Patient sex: M
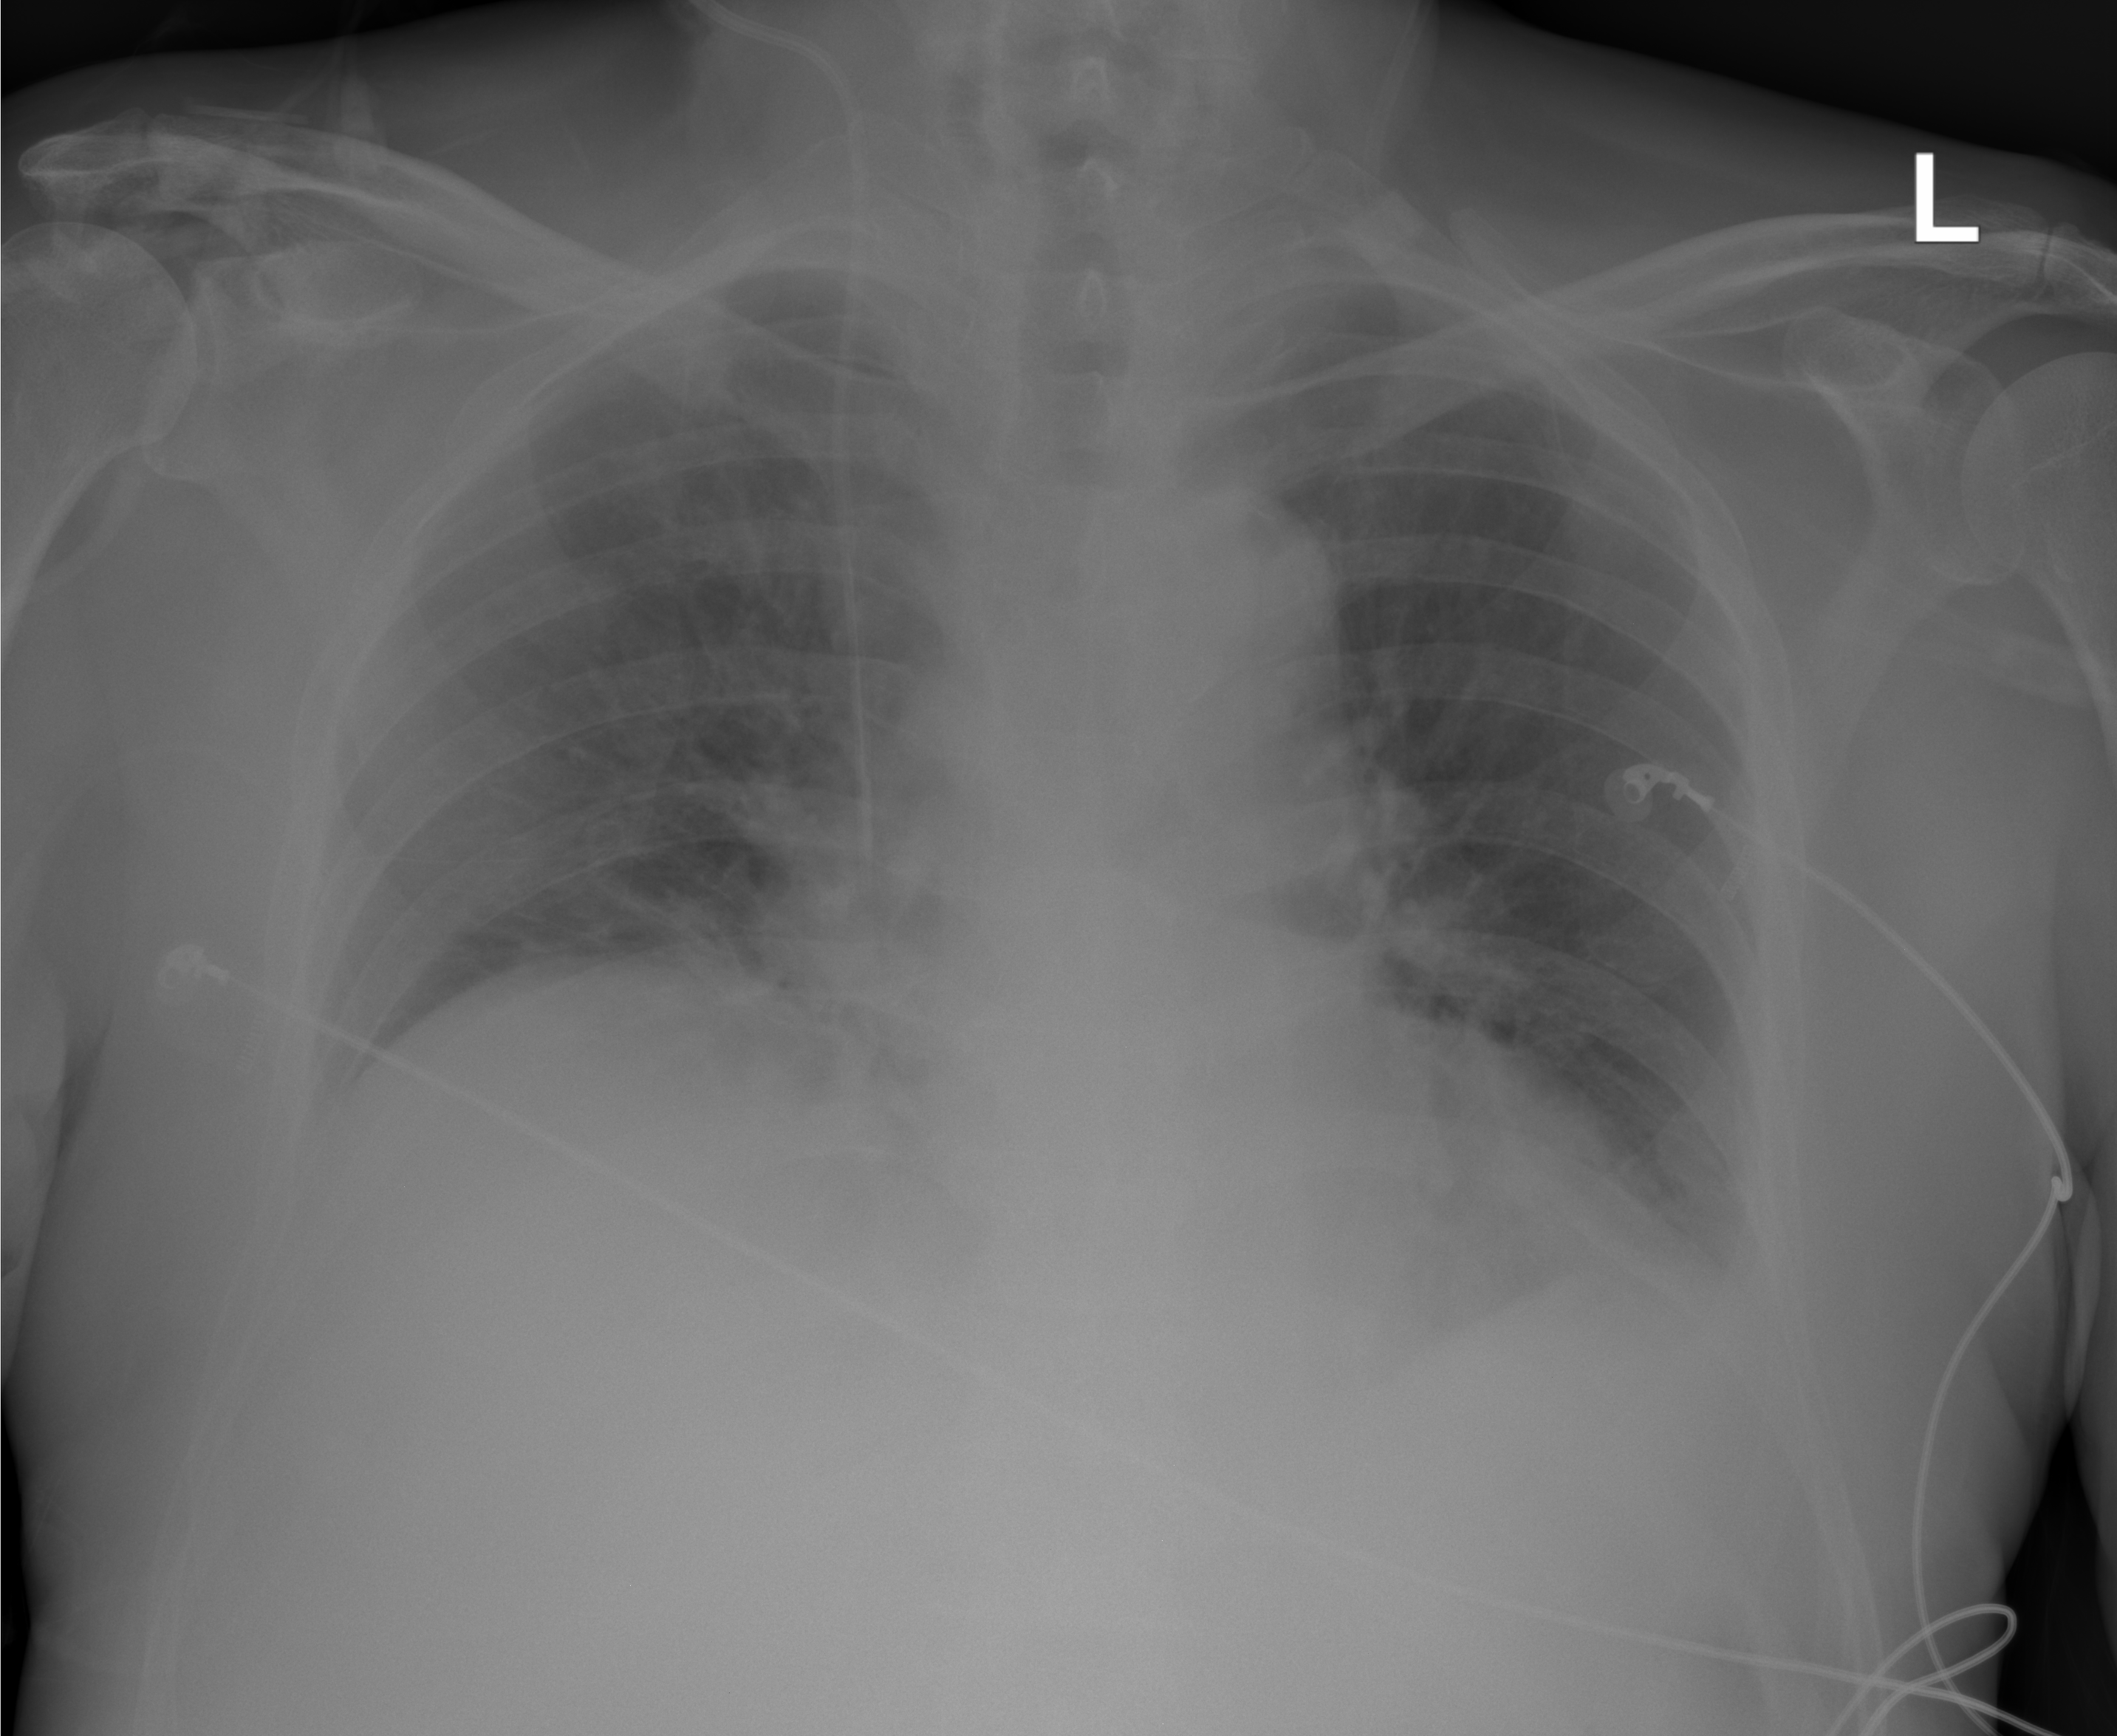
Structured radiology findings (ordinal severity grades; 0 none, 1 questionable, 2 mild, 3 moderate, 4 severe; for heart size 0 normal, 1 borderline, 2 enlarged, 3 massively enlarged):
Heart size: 0
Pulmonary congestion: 0
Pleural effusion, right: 0
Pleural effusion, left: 2
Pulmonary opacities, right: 0
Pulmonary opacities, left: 0
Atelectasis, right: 2
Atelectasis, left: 0